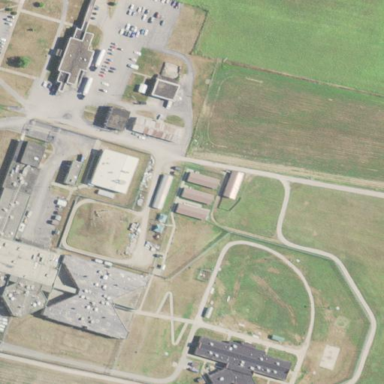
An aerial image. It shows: Prison.